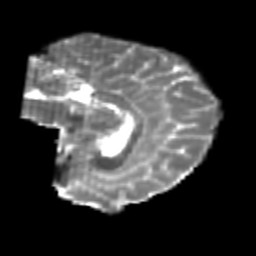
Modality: T2w
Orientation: sagittal
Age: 22
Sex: female
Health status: healthy
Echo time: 0.074 s